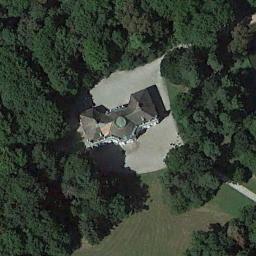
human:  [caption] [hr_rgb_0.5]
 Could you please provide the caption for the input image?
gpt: Many trees of different sizes are beside the palace .

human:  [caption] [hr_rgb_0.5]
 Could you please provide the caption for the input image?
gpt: The palace with an open area is surrounded by a forest .

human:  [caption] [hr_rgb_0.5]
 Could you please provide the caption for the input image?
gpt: There are four trapezoidal lawns in front of the palace .

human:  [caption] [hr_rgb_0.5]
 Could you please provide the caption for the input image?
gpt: The palace is on the grass surrounded by trees .

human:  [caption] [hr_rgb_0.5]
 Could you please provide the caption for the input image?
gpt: There are many green trees around the brown palace .